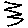
Label: zigzag